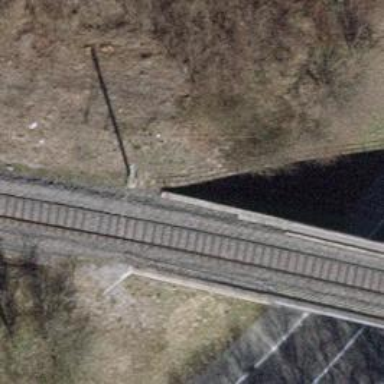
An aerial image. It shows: Bridge with electrified rail tracks and contact line.